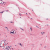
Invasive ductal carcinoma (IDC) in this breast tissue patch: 0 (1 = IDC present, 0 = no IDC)